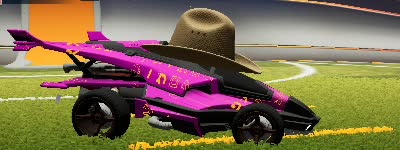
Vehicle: aftershock